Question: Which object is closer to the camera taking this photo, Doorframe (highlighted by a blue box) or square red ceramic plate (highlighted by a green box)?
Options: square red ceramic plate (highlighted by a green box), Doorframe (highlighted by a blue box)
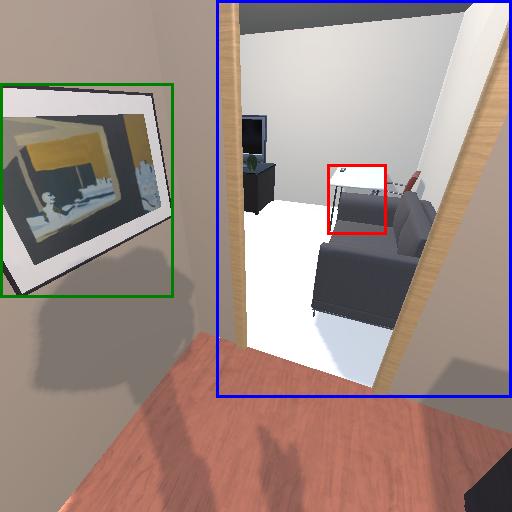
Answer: square red ceramic plate (highlighted by a green box)